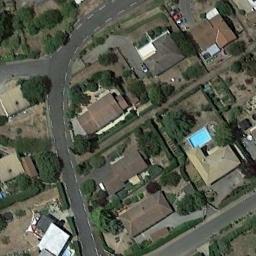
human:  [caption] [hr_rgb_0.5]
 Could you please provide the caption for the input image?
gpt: There are many buildings of different shapes and sizes in medium residential area .

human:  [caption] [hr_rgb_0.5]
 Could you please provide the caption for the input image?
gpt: The medium residential is on the grass next to some trees and road .

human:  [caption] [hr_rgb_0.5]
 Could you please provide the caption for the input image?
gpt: There is a green belt next to a medium sized house .

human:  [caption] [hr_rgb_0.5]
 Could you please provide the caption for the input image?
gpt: The medium residential area has some trees and houses and one of the houses has a swimming pool .

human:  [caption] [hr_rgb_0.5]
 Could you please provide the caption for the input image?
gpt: There are some brown buildings and green trees on the medium residential area .